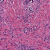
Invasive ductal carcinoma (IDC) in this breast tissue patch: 1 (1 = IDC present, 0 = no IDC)